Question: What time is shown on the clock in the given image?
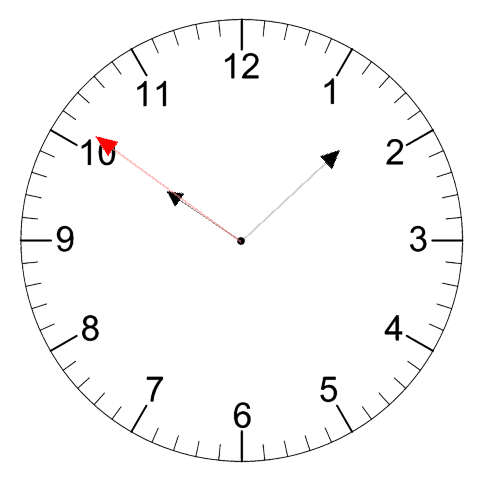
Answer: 10:07:51